Interaction volume radius: 10 \u00c5
Interaction volume height: 15 \u00c5
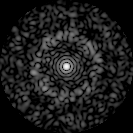
Disorder parameter: 0.8353